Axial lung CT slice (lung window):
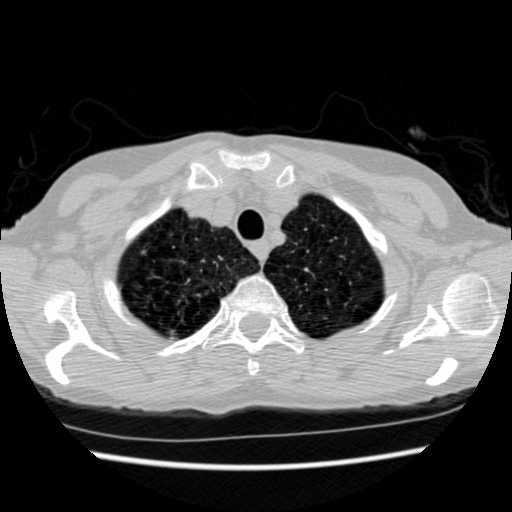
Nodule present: no